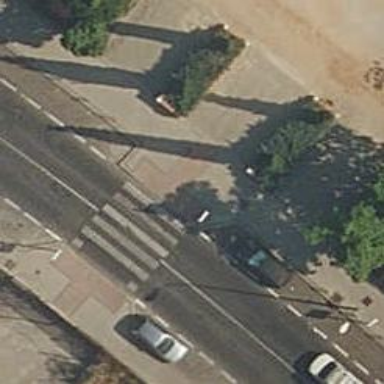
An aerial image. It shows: Footway surfaced with paving stones.